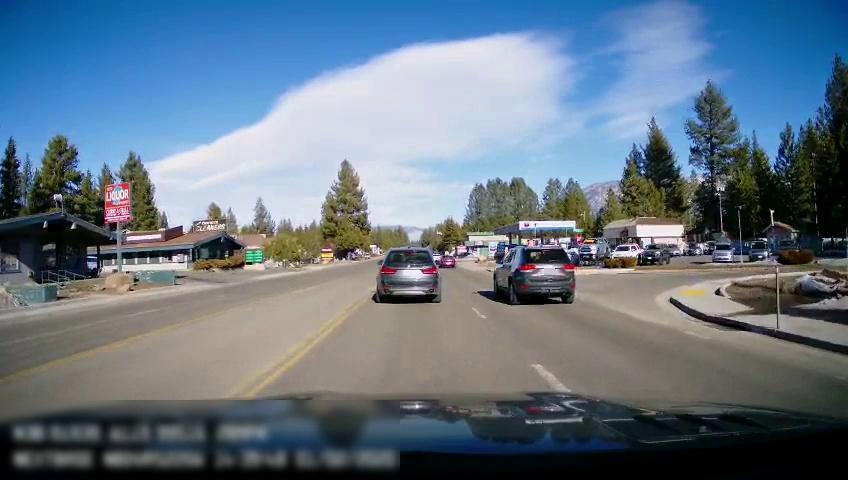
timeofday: Day
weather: Sunny
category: Drivable Space
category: Vehicles | Car
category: Vehicles | Truck
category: Vehicles | SUV
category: Vehicles | SUV
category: Vehicles | SUV
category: Vehicles | SUV
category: Vehicles | Car
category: Vehicles | Car
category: Vehicles | SUV
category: Vehicles | SUV
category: Vehicles | SUV
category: Lanes | Opposite Lane
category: Lanes | Current Lane
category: Lanes | Current Lane